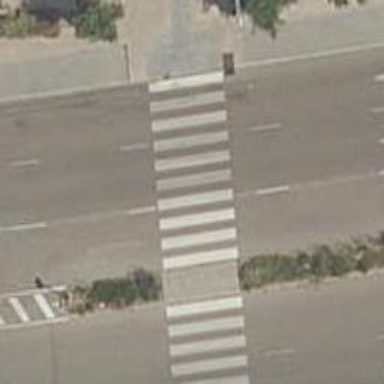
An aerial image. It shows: Uncontrolled crossing on the road.